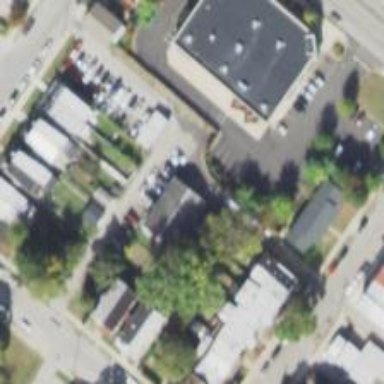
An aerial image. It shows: Alley classified as service road.